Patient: sex M, age 73
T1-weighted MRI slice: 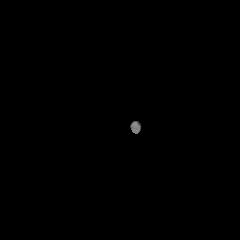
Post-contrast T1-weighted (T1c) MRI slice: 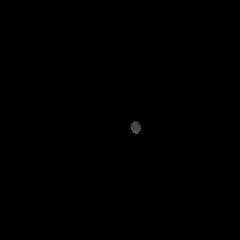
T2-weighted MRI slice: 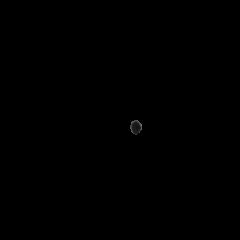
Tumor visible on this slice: no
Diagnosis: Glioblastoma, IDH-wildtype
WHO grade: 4